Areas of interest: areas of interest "Traffic and Vehicle Management"
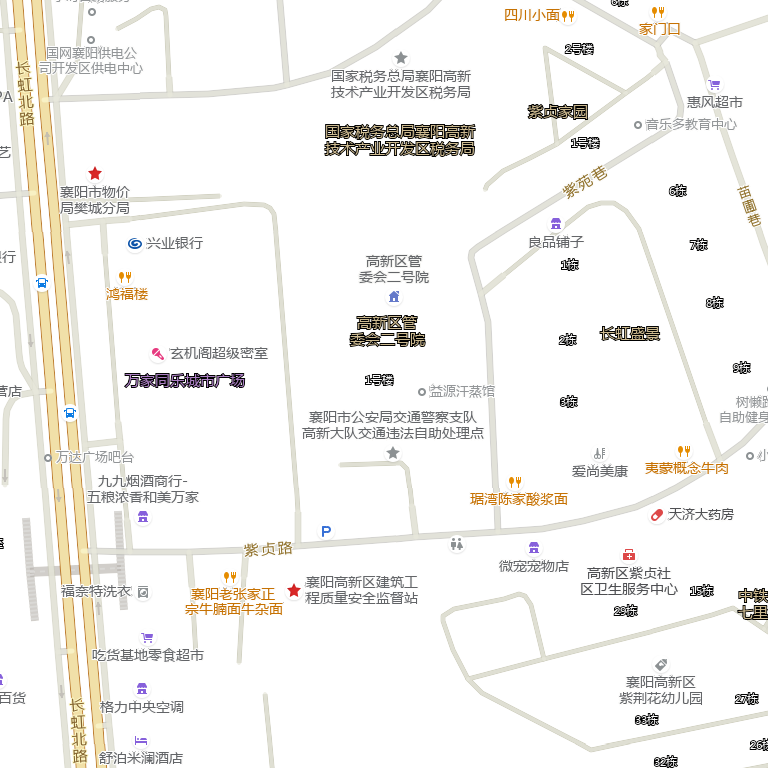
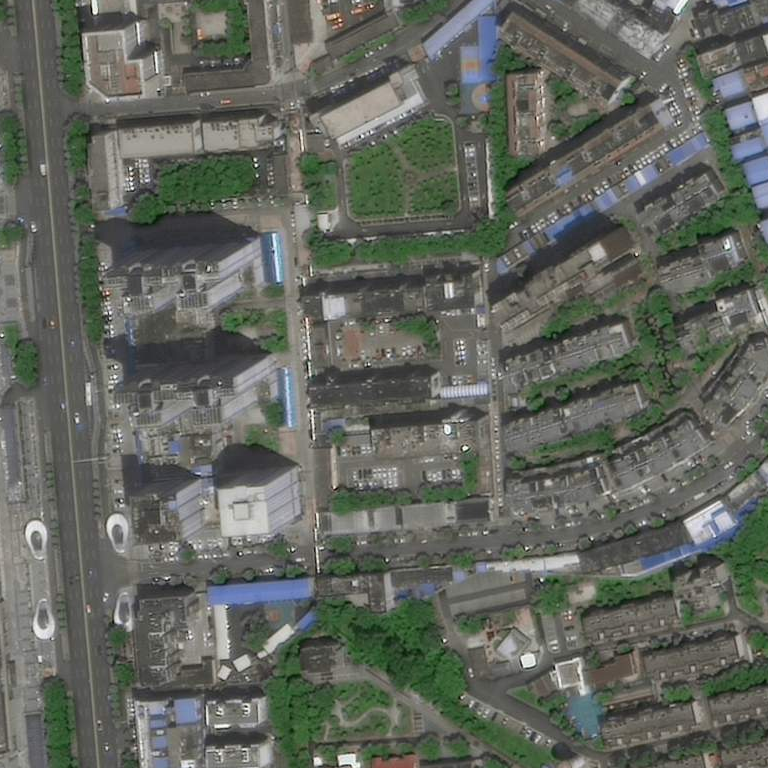